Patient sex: M
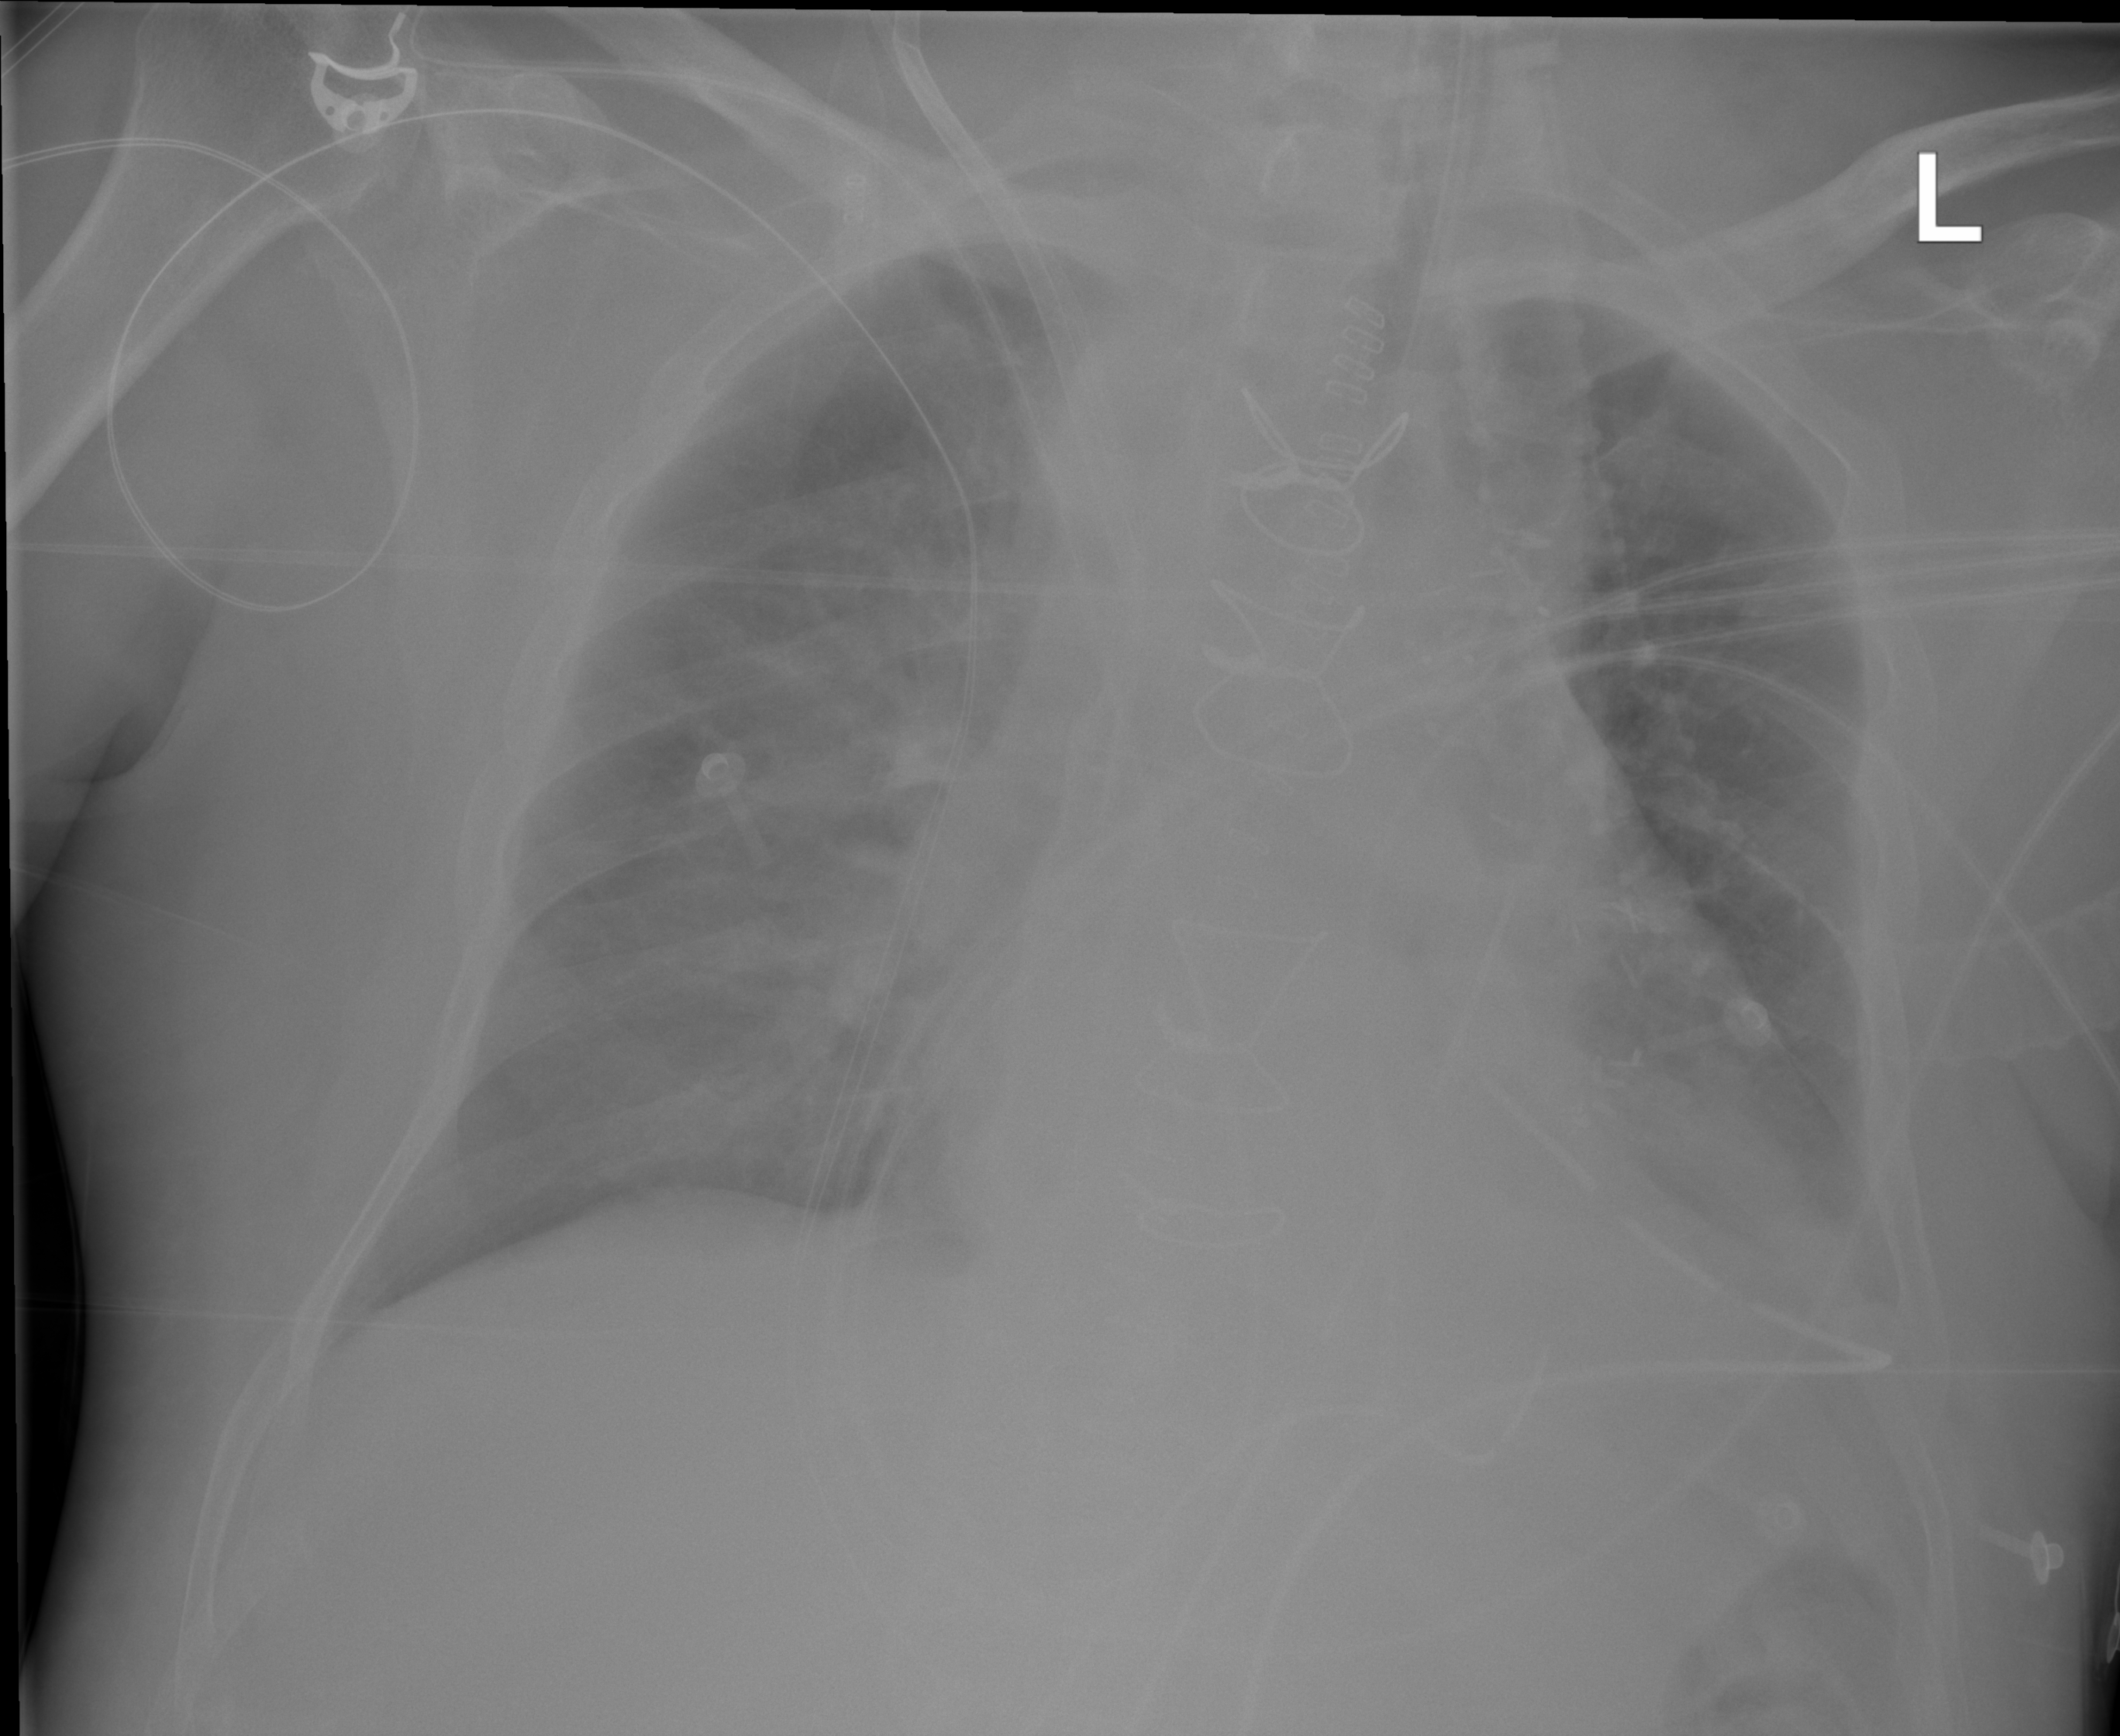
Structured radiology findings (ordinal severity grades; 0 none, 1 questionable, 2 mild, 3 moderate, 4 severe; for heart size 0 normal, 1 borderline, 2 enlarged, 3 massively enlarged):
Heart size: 1
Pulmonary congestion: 0
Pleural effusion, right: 0
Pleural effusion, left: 2
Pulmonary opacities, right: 2
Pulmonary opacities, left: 0
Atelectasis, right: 0
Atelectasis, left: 0